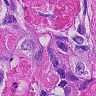
Metastatic tissue present: yes